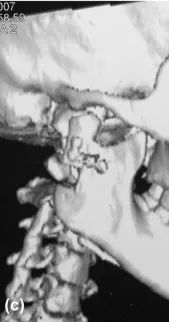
(c) A 3D reconstruction of postoperative CT images show the reconstructed mandibular condyle.
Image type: radiology (ct)